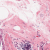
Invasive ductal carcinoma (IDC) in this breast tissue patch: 0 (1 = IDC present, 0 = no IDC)